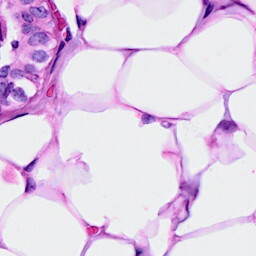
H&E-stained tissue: Breast